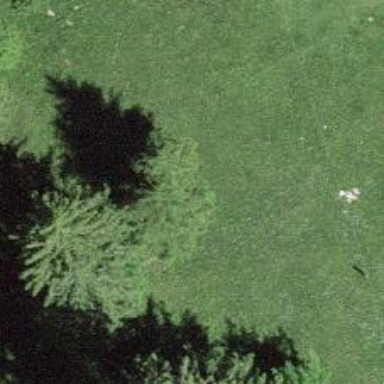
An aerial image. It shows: Single tag "natural: tree."